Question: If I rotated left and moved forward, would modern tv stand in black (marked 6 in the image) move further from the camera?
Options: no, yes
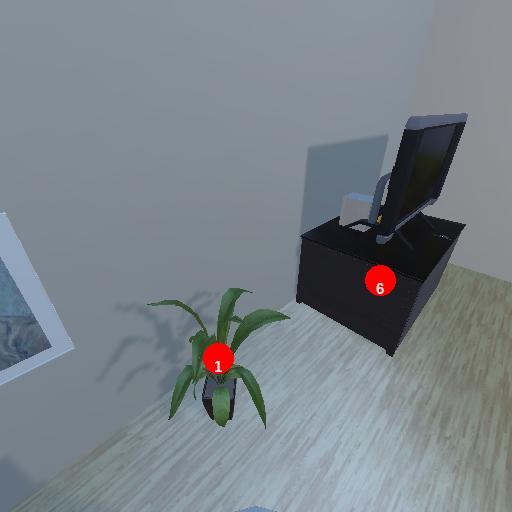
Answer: no